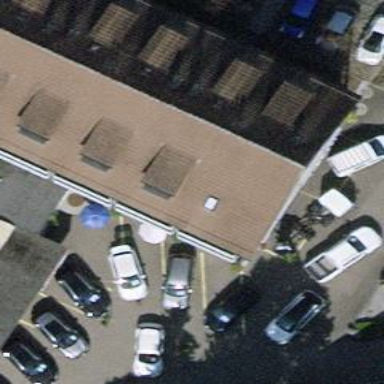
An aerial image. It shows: Car repair shop.